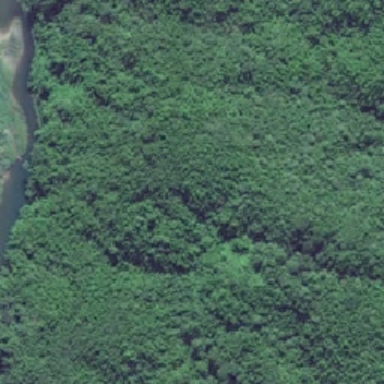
There is a road in the forest .